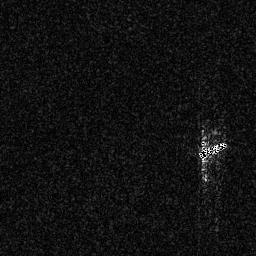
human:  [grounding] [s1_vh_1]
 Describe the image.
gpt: In the satellite image, there is  <ref>1 medium ship </ref> <box>[[76, 54, 88, 61, 0]]</box> located at right.